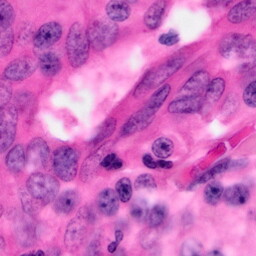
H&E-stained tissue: Pancreatic